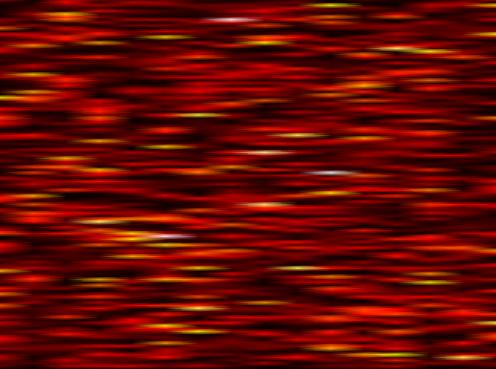
Label: FBMC